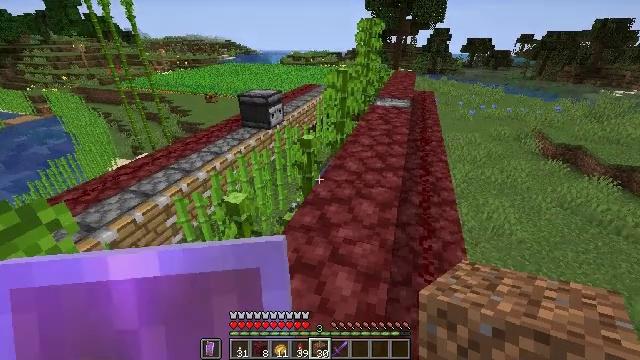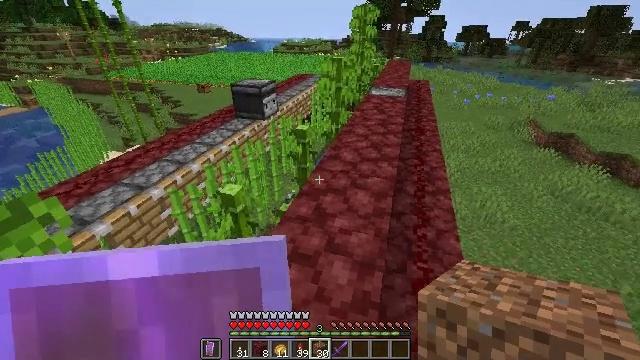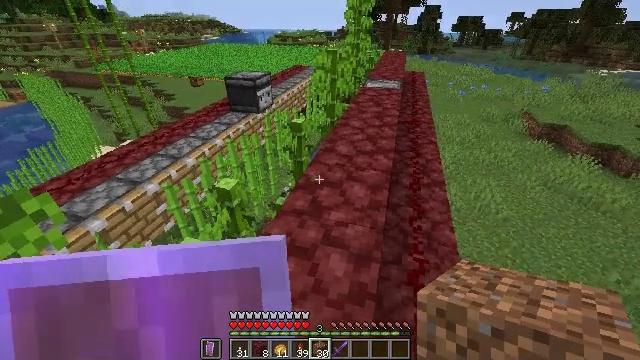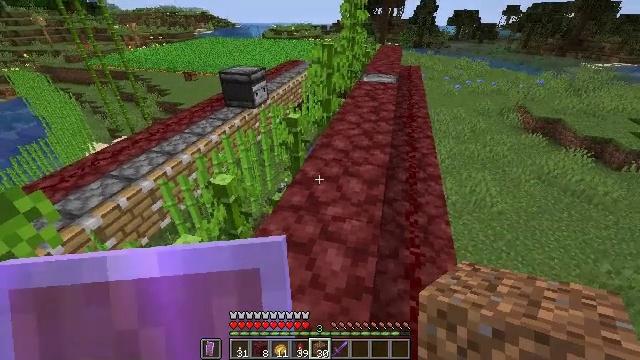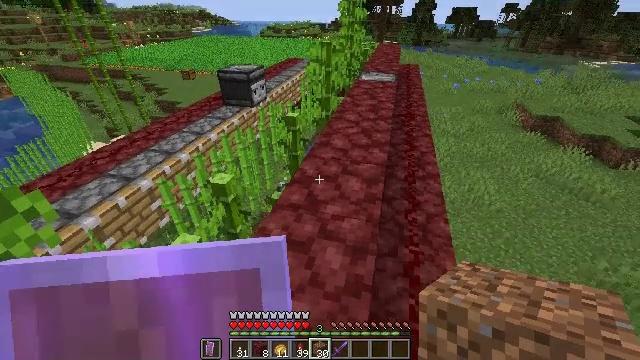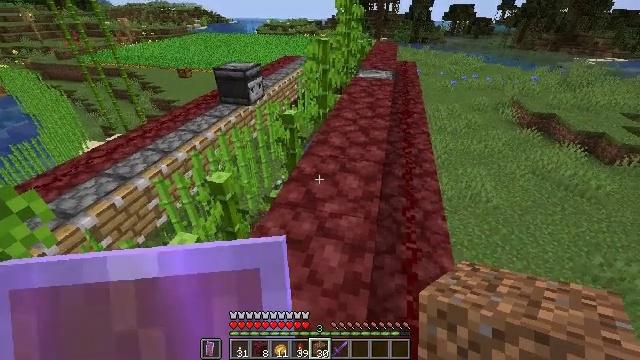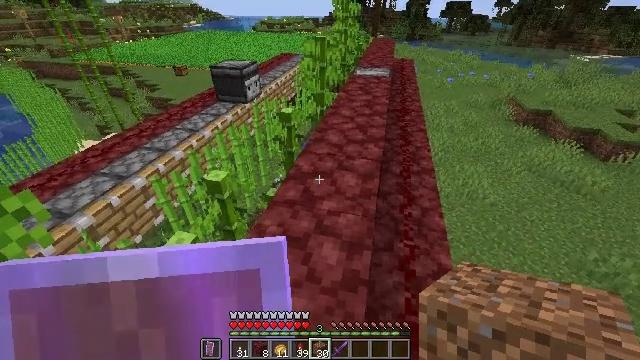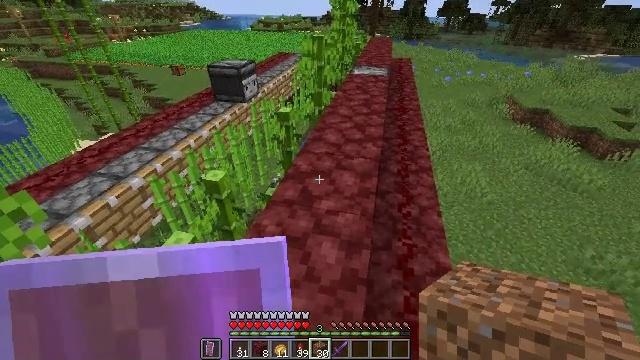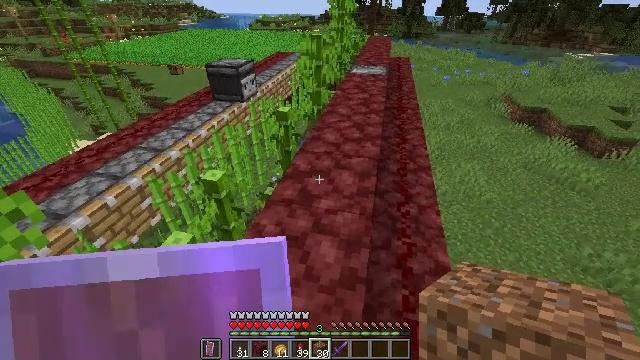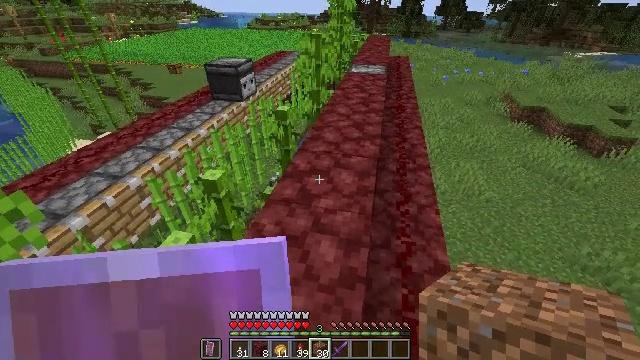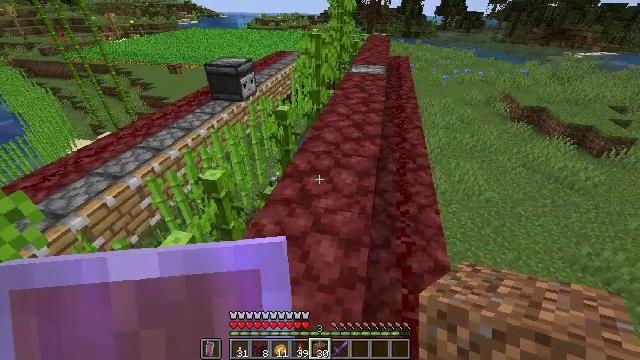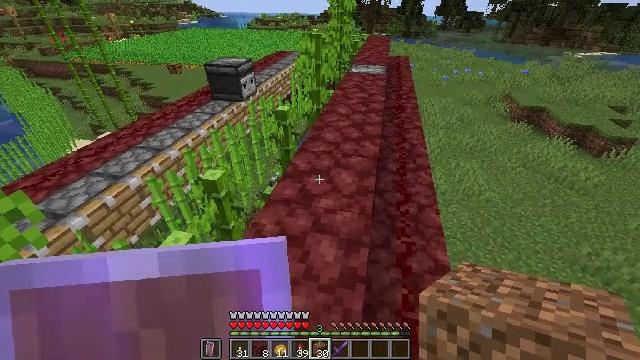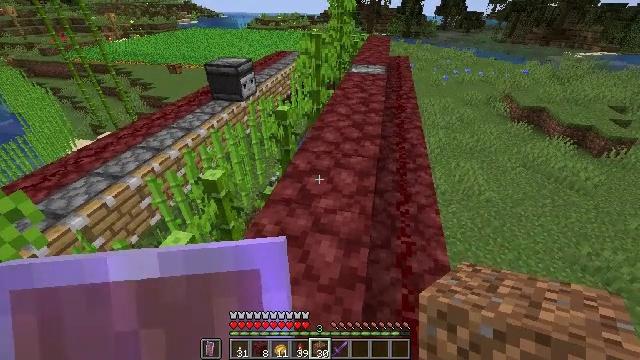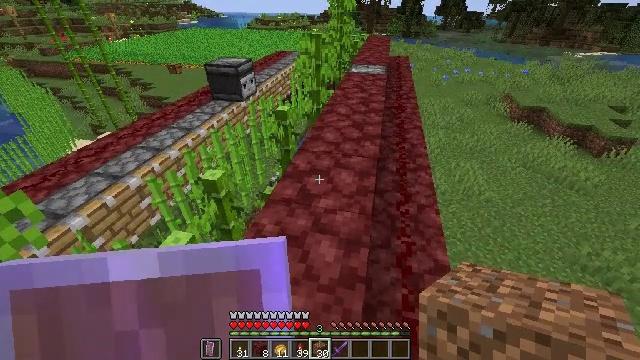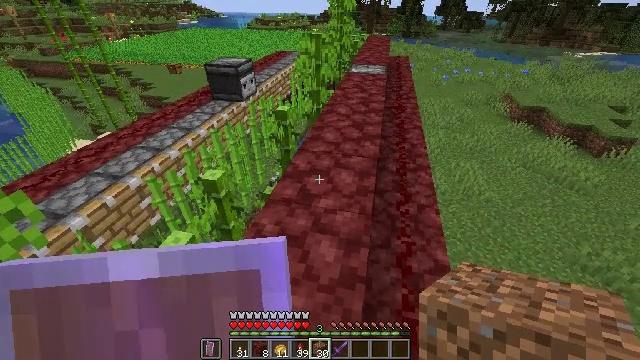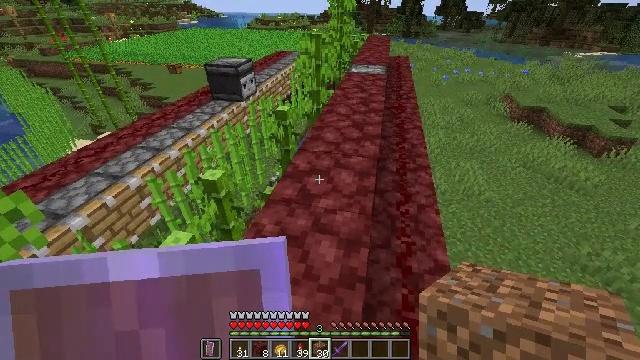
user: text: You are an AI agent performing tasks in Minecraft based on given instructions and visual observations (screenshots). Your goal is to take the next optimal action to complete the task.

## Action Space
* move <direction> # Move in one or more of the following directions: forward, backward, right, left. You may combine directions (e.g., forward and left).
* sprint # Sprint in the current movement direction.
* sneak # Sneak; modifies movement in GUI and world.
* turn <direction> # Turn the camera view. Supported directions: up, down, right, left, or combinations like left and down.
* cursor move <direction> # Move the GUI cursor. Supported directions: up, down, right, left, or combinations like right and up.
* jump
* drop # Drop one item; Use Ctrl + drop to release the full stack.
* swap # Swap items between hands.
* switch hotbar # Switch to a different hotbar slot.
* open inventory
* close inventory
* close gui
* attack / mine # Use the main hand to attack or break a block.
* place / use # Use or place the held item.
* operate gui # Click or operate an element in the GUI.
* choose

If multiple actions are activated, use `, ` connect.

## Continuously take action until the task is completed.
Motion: motion action
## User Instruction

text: Retrieve the white banner from its position.
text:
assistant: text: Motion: turn right and down
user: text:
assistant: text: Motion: turn right and down
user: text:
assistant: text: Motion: turn down
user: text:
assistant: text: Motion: no_op
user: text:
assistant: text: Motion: no_op
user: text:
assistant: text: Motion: no_op
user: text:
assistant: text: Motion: no_op
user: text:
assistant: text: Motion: no_op
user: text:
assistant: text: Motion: no_op
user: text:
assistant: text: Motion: no_op
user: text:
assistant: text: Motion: no_op
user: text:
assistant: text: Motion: no_op
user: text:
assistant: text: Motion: no_op
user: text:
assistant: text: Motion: no_op
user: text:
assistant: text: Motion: no_op
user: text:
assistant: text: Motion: no_op
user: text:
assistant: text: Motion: no_op
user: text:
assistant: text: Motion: no_op
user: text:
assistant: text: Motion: no_op
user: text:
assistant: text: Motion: turn left
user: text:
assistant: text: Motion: turn left
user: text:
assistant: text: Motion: turn left
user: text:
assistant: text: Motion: turn left
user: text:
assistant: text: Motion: turn left
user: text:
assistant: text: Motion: turn left
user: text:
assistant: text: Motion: turn left
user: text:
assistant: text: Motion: turn left and up
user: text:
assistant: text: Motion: no_op
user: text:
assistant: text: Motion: no_op
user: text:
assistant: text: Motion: turn down